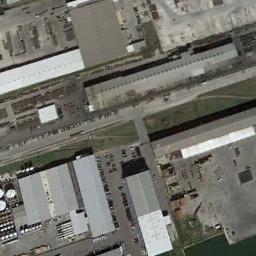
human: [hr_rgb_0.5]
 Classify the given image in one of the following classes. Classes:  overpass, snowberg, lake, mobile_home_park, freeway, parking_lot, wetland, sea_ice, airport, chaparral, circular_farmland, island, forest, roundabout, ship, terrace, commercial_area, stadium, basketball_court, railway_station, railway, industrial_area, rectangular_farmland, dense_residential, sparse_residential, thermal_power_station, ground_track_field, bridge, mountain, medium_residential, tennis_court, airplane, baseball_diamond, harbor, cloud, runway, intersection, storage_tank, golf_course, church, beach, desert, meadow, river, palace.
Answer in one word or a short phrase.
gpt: industrial_area